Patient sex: F
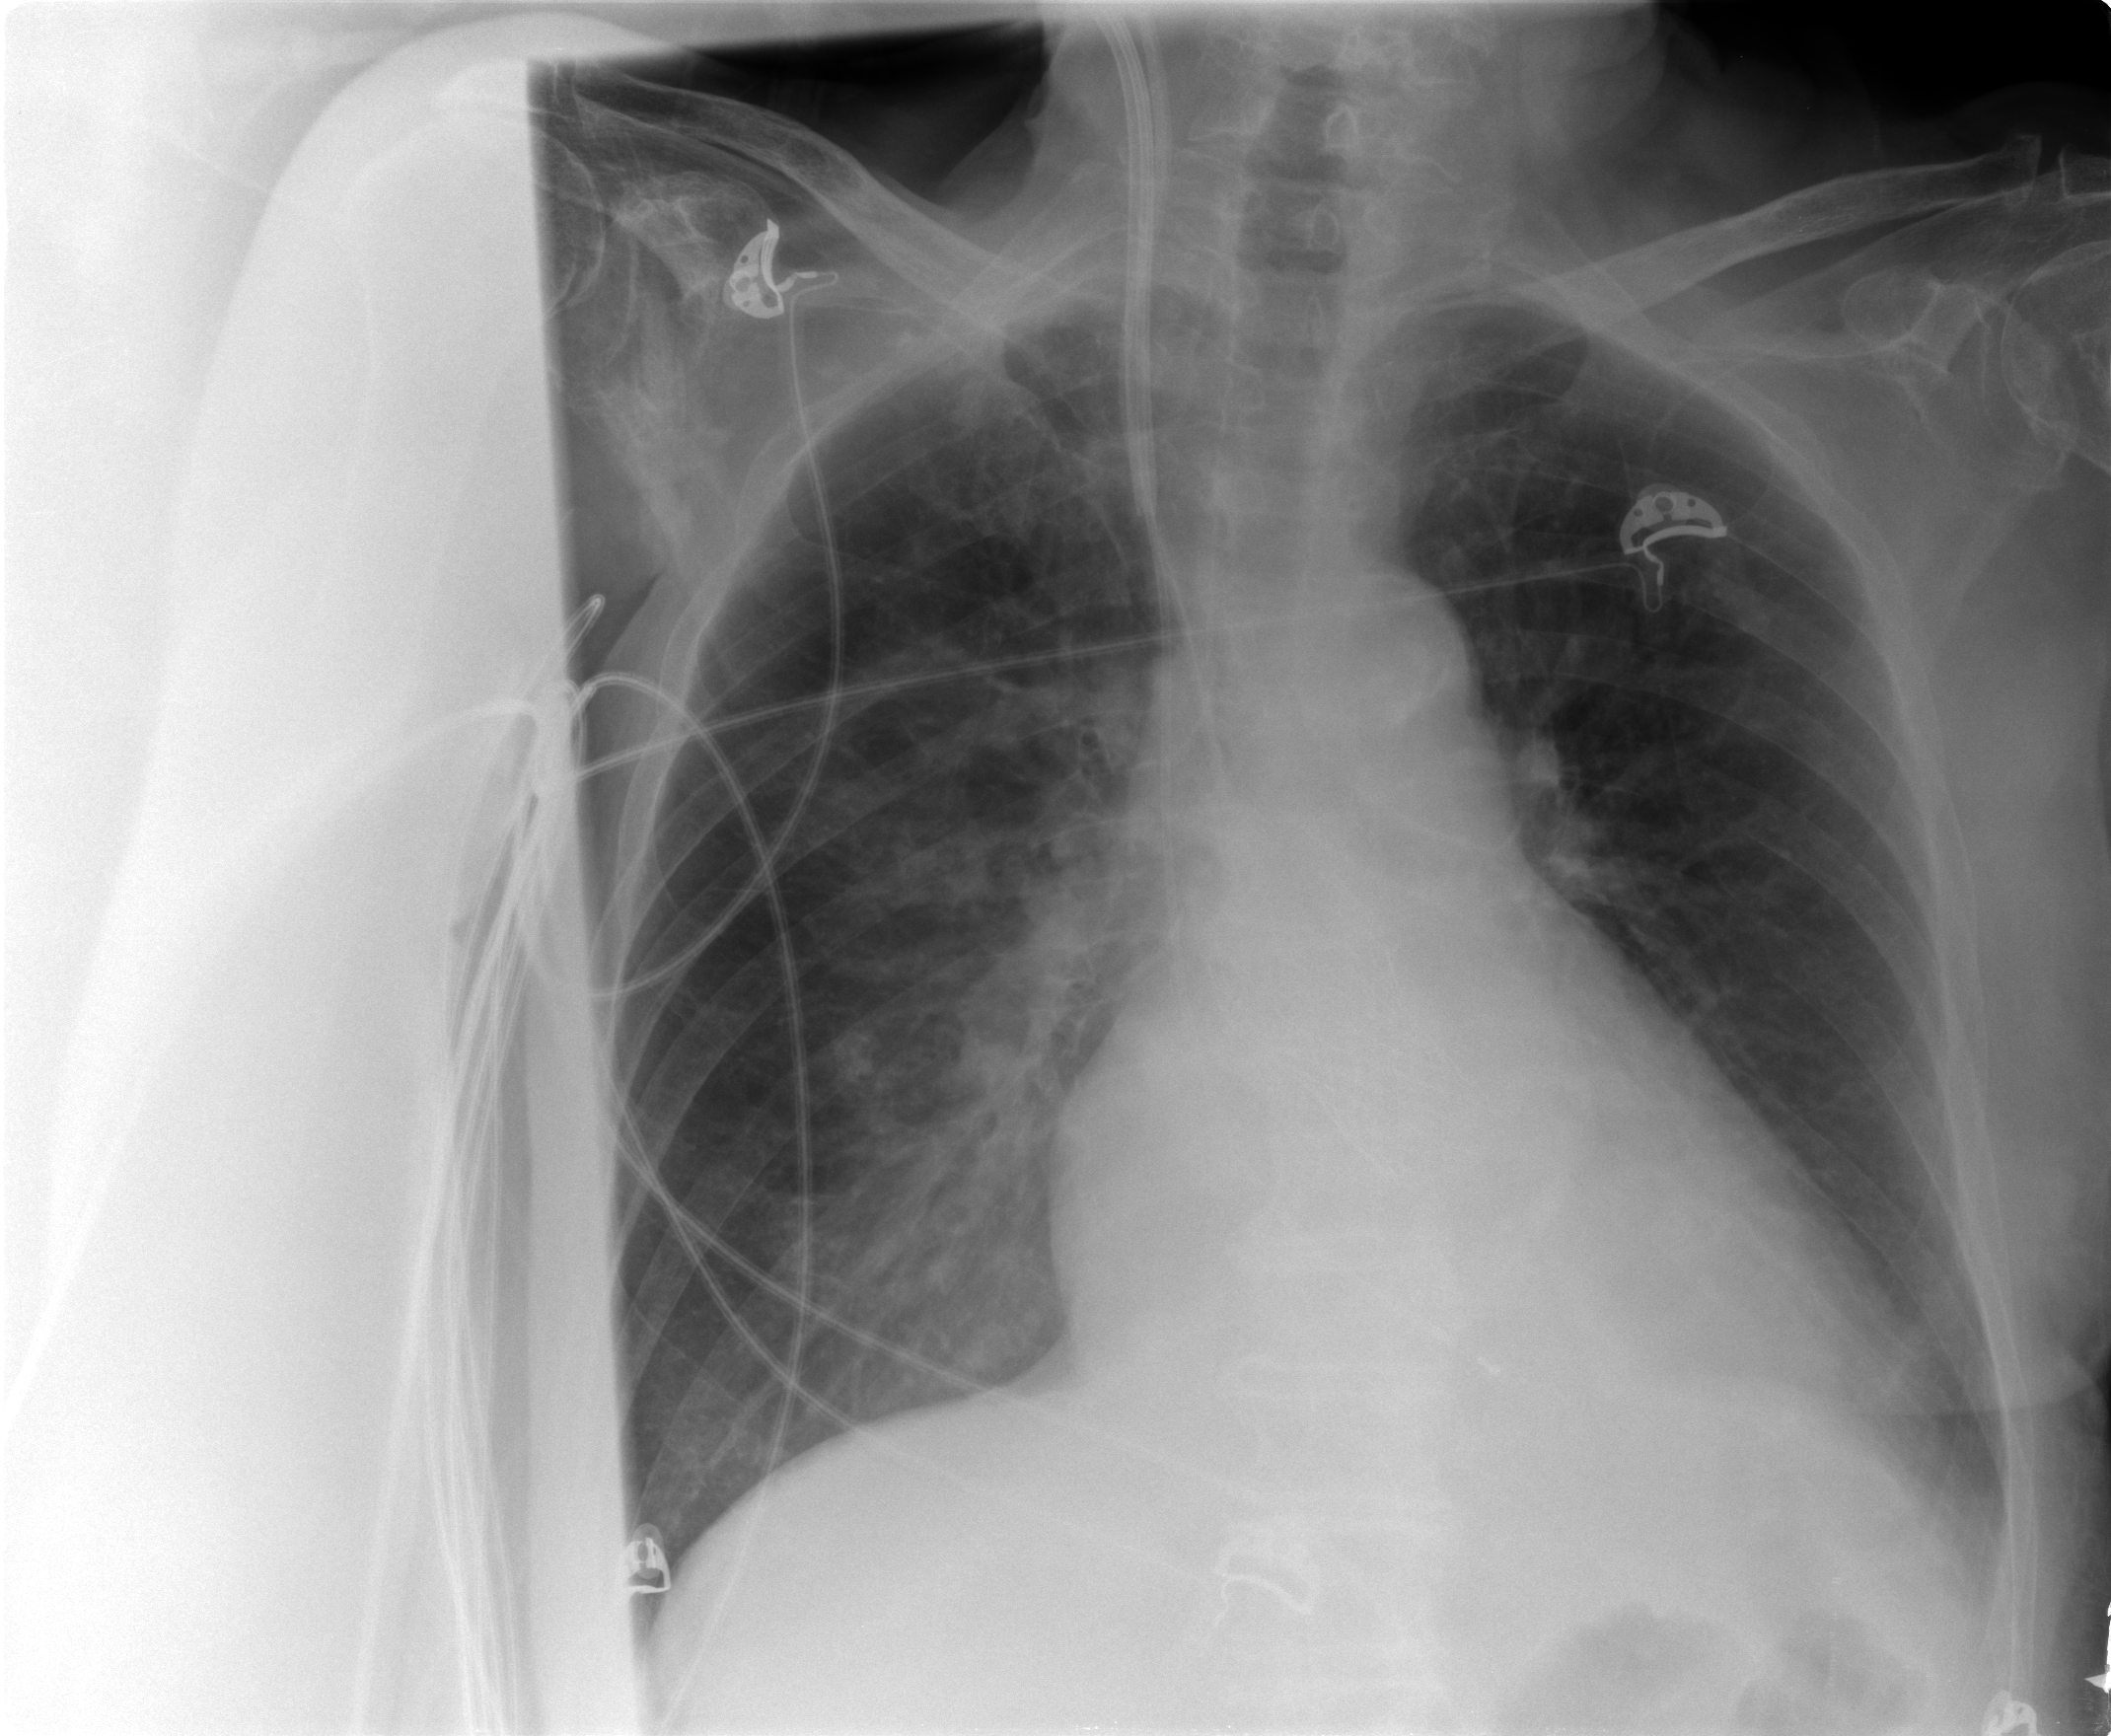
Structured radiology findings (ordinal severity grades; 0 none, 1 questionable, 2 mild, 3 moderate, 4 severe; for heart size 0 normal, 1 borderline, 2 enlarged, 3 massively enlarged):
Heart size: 2
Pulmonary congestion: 2
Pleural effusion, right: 0
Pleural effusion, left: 1
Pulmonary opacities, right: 1
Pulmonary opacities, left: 0
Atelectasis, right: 2
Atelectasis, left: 0